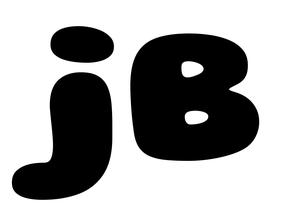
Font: Gluten_Black